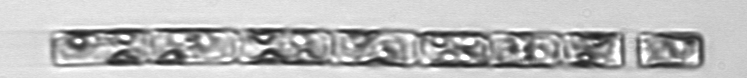
Label: Guinardia_delicatula